Field crop: maize
Growth stage: 2
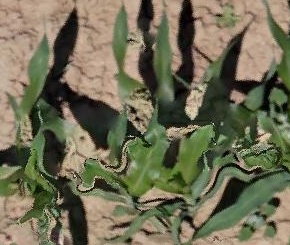
Species: maize